Question: I have a form centered in a main with flex. When I set the elements of the form to width 100% they extend past the max width of the form element:

'''
<main style='display: flex; justify-content: center; align-items: center; height: 100vh;'>
<form method="POST" action="process_this_form.php">
<input name="title" type="text" required style="width: 100%;" />
<textarea name="text" required style="width: 100%;"></textarea>
</form>
</main>
'''
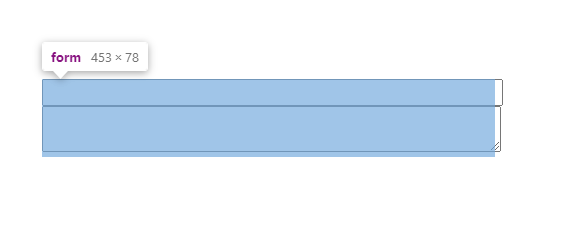
Answer: As m4n0 commented, you need to set 'box-sizing: border-box' on your form elements.
'<input>' and '<textarea>' contain default and . The default behaviour when you declare 'width: 100%' is that the content is 100% width and that the padding and border be added of that width.
By declaring 'box-sizing: border-box' - borders and padding will be included in the 100% width rather than adding to it.
'''
form * {
box-sizing: border-box;
}
'''
'''
<main style='display: flex; justify-content: center; align-items: center; height: 100vh;'>
<form method="POST" action="process_this_form.php">
<input name="title" type="text" required style="width: 100%;" />
<textarea name="text" required style="width: 100%;"></textarea>
</form>
</main>
'''